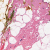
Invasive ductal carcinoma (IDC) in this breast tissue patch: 0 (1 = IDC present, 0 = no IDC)